Question: I put together a toy example below.
My question is, how can I added coastlines (much like you can get from the 'maps' package to the faceted plots below?
I can do this with 'contour()' and 'filled.contour()', but I'm not sure of how to go about this with 'ggplot2'-style plotting when using facet layers. I have no problem plotting coasts when I have a single plot.
You can download the netCDF file "sst.mon.anom.nc" from NOAA <URL>.
'''
library(ncdf4)
library(ggplot2)
library(reshape)
# The data is 5x5 degree reconstructed sea-surface temperature anomalies.
# Exciting stuff.
sst <- ncvar_get(nc = nc_open("sst.mon.anom.nc"),
varid = "sst",
start = c(1, 1, 1),
count = c(-1, -1, -1))
# Drawing out four layers from the sst array.
d1 <- melt(sst[, , 1])
d1$drought <- rep("d1", dim(d1)[1])
d3 <- melt(sst[, , 3])
d3$drought <- rep("d3", dim(d3)[1])
d5 <- melt(sst[, , 5])
d5$drought <- rep("d5", dim(d5)[1])
d6 <- melt(sst[, , 6])
d6$drought <- rep("d6", dim(d6)[1])
# Combining the layers into a single data.frame:
d <- rbind(d1, d3, d5, d6)
names(d) <- c("lon", "lat", "ERSST", "layer")
p <- ggplot(data = d, aes(x = lon, y = lat, fill = ERSST))
print(p + geom_tile() +
scale_fill_gradient2(high = "red", low = "blue") +
facet_wrap(~ layer) )
'''

Many thanks!
P.S. Also, I just noticed that the color legend ordering is upside down. Hmm...
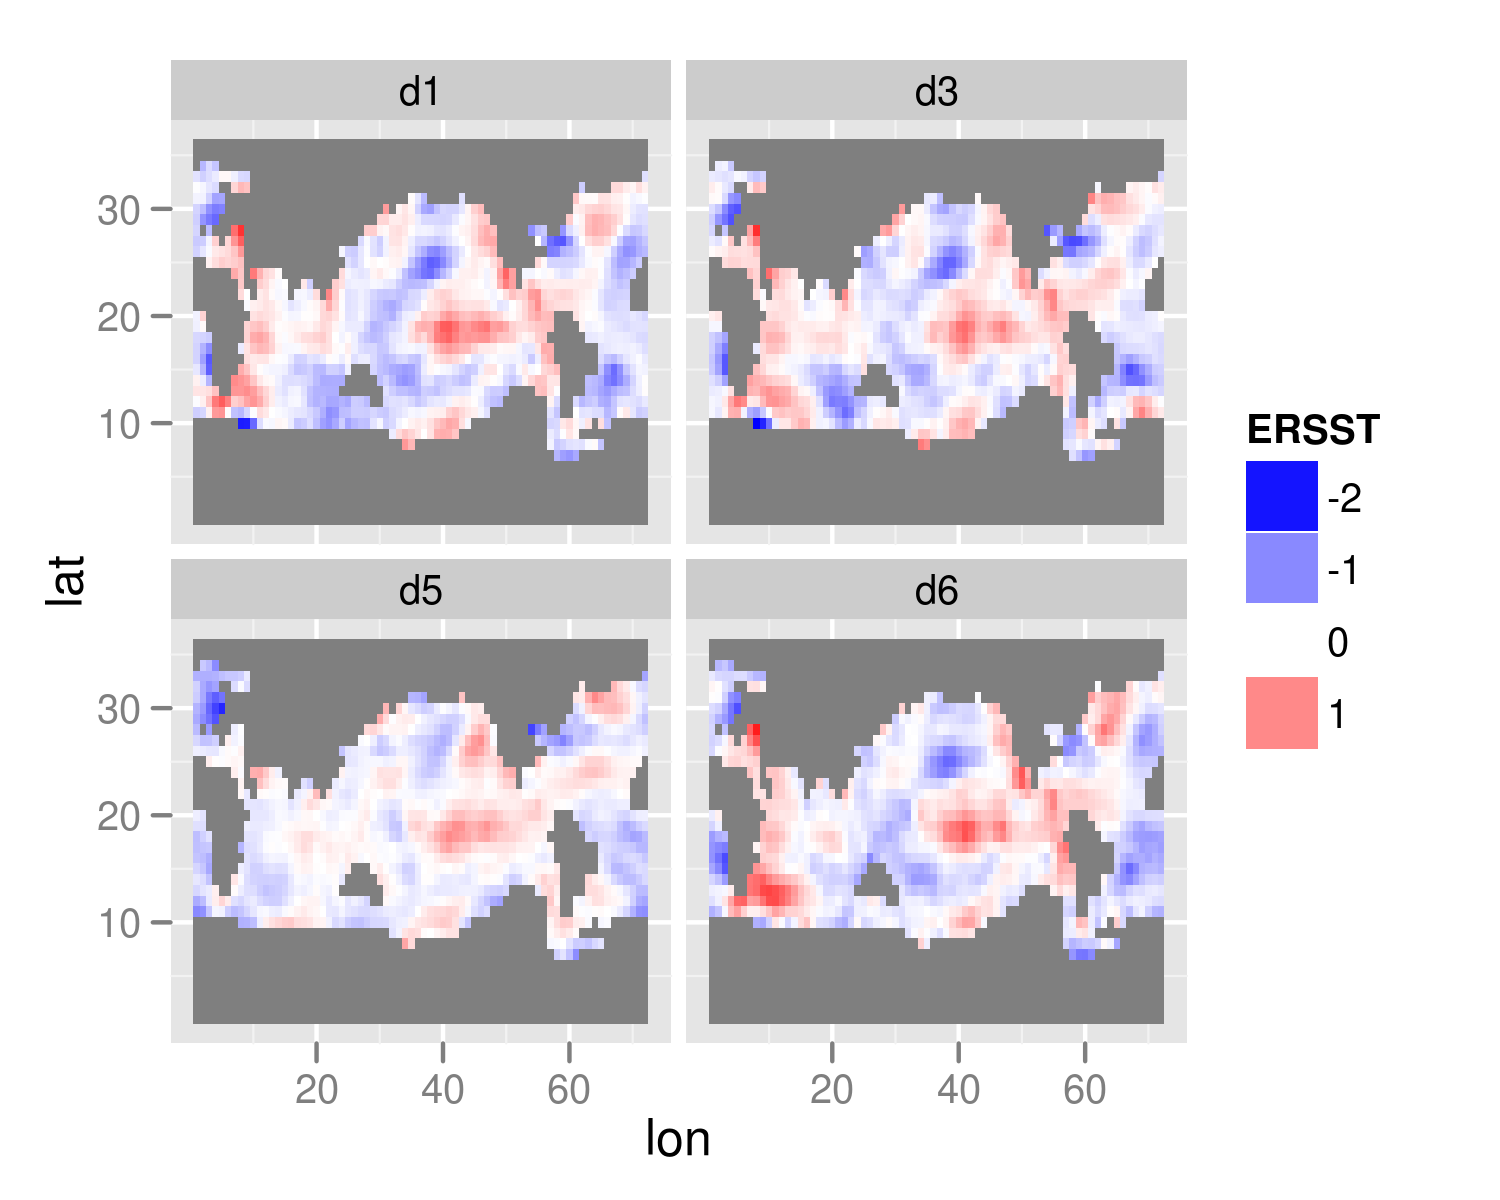
Answer: The beauty of 'ggplot2' is that there is no need to perform a specific operation for each facet. Just added a 'geom_path' with as 'data' the data.frame which contains the coastlines will draw it on all of the facets. See <URL>.